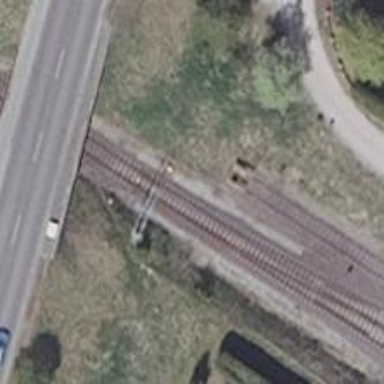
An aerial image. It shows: Railway signal.